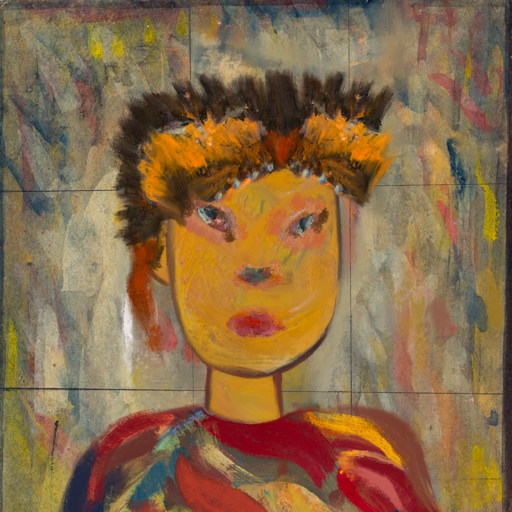
Background: GypsyMother, Head And Neck Front: After_Raid, Face Front: Boggyland, Bust: Mother_And_Son_Son, Hair Front: Blank, Head Accessory: Gypsy_Queen, Second Necklace: Blank, Necklace: Blank, Baby: Blank